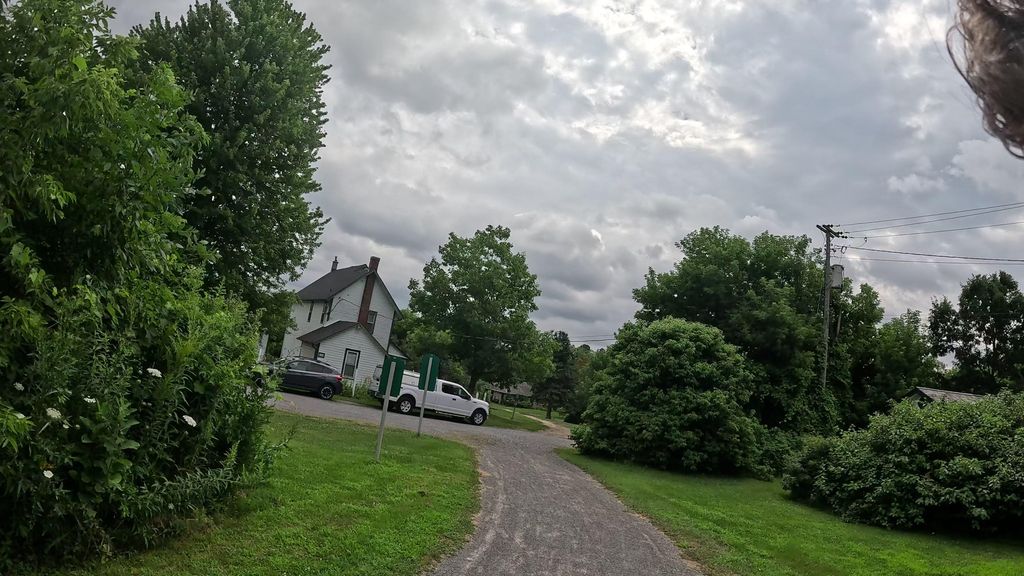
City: ottawa-gatineau